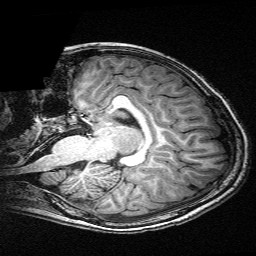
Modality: T1w
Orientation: sagittal
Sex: male
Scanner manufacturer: siemens
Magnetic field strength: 3 T
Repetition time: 2.3 s
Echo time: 0.00336 s